Pattern: FDA
Description: Apply a random Fourier Domain Adaptation to an image.
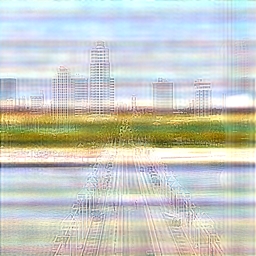
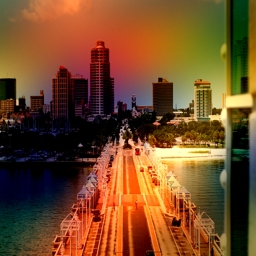
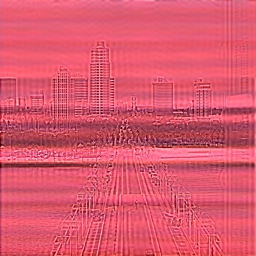
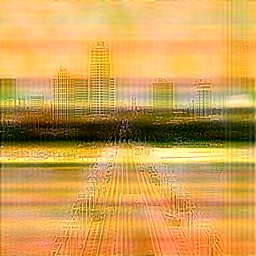